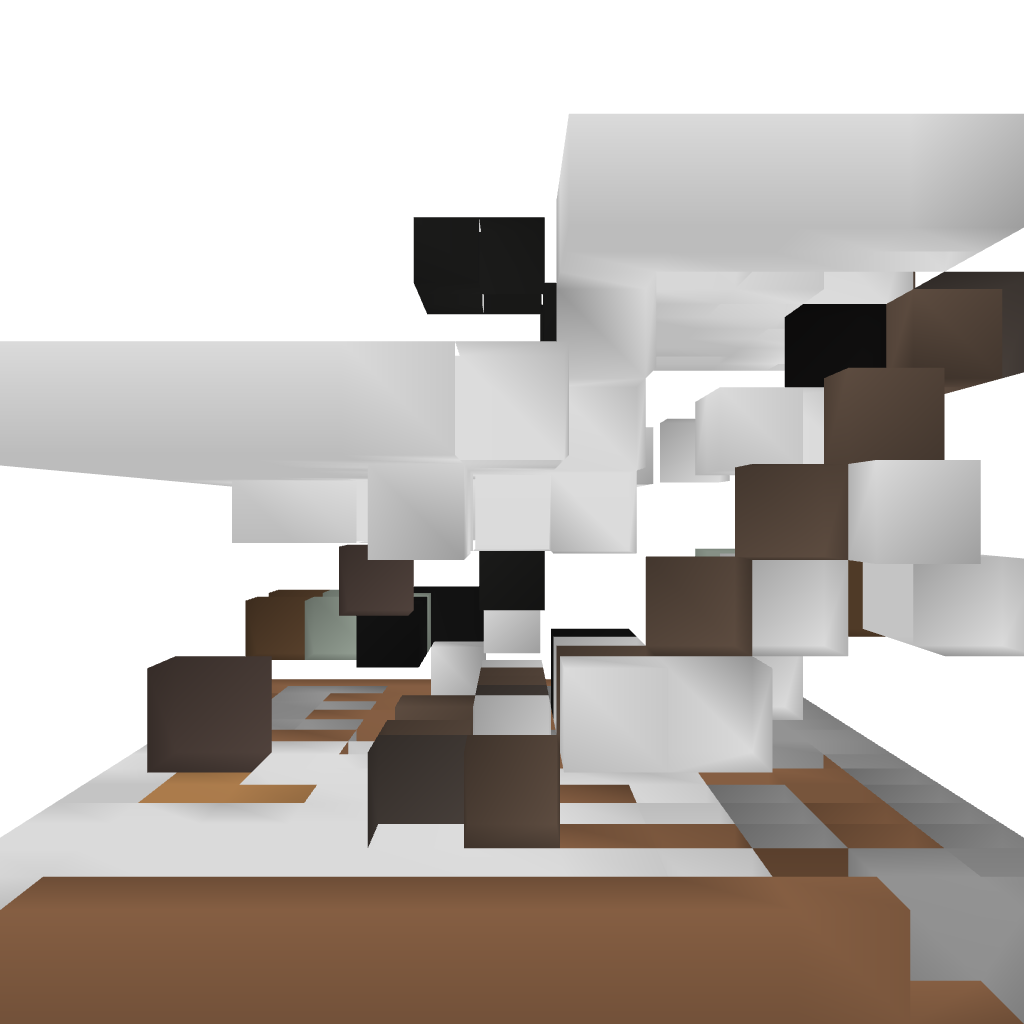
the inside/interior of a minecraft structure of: minecart dispenser